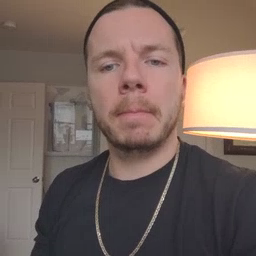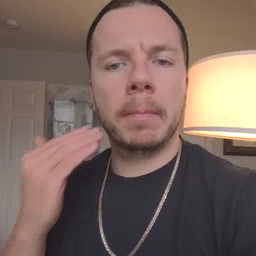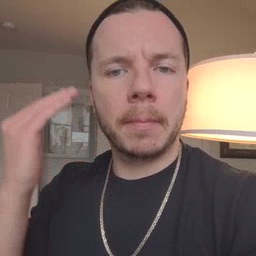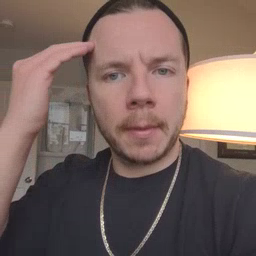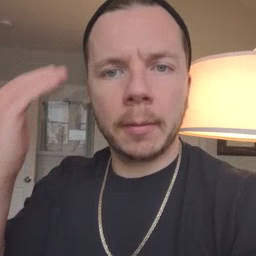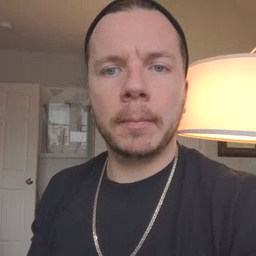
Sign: head